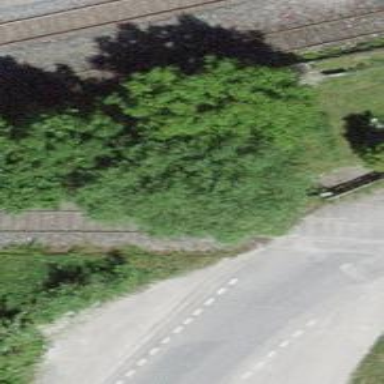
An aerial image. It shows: Single-track spur railway line.